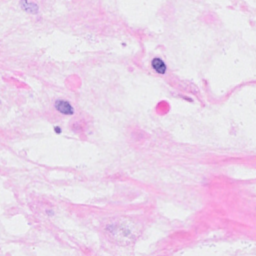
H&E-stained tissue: Breast